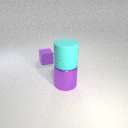
large purple metal cylinder in front of small purple rubber cube